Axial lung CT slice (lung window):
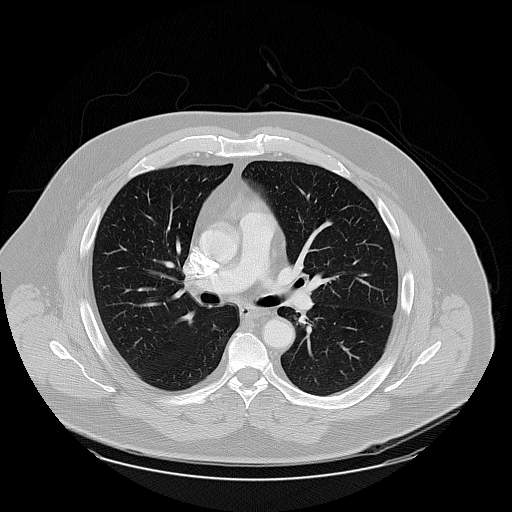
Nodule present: no